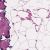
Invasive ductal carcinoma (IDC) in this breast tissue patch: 0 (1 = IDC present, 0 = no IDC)